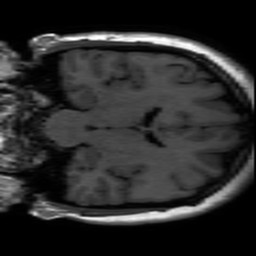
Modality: inplaneT1
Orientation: coronal
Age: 17
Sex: female
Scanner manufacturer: ge
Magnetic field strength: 3 T
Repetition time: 2.603 s
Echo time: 0.02306 s